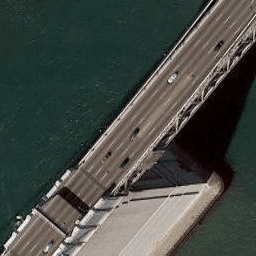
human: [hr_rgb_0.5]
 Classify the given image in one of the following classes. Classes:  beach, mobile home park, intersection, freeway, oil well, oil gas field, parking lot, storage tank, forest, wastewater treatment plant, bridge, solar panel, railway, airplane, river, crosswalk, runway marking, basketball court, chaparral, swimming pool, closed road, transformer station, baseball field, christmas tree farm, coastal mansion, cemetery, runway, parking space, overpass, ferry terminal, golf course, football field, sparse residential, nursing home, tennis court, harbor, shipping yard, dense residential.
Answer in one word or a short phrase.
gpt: bridge